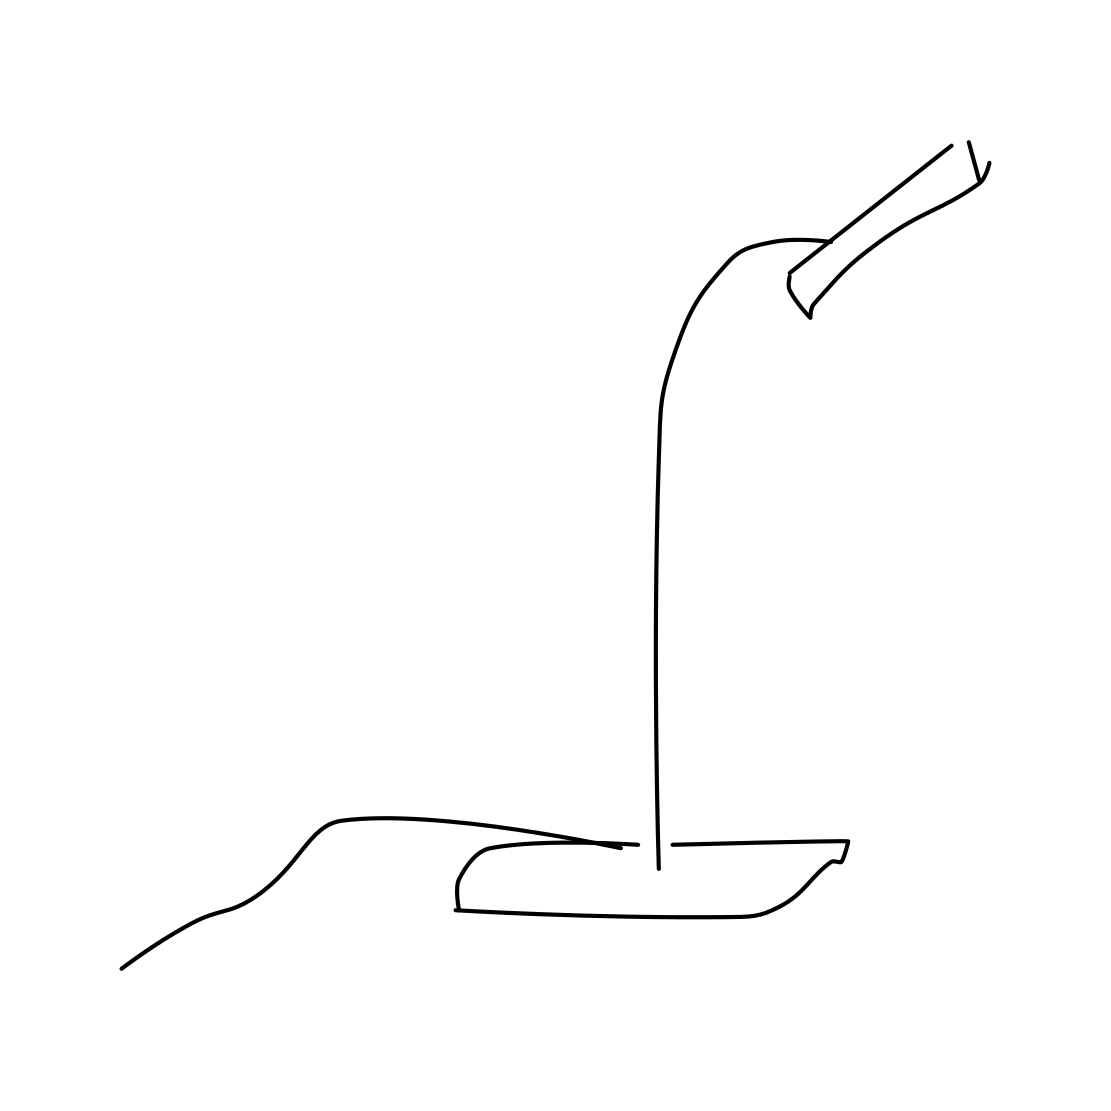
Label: tablelamp